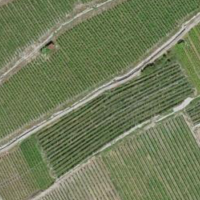
EUNIS habitat code: 40
Species observed at this site:
Centranthus ruber
Cydonia oblonga
Cotinus coggygria